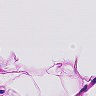
Metastatic tissue present: no